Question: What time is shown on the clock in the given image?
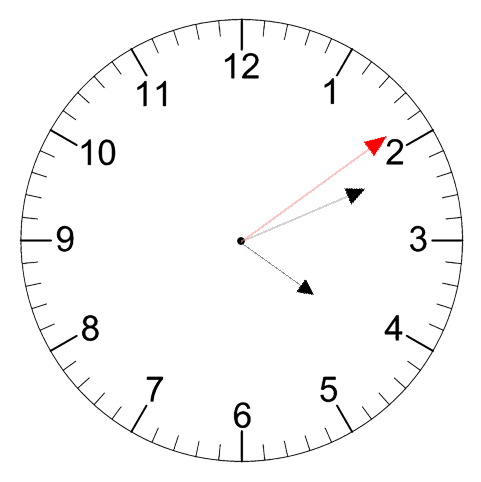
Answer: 04:11:09